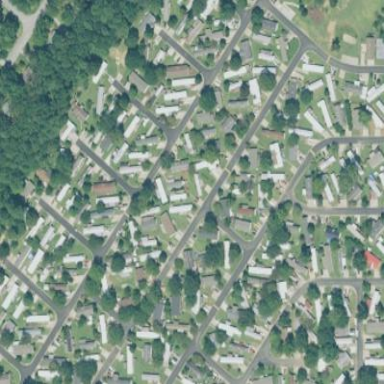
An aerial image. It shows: Residential area designated as trailer park.